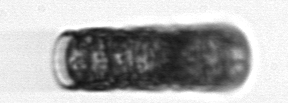
Label: Paralia_sulcata